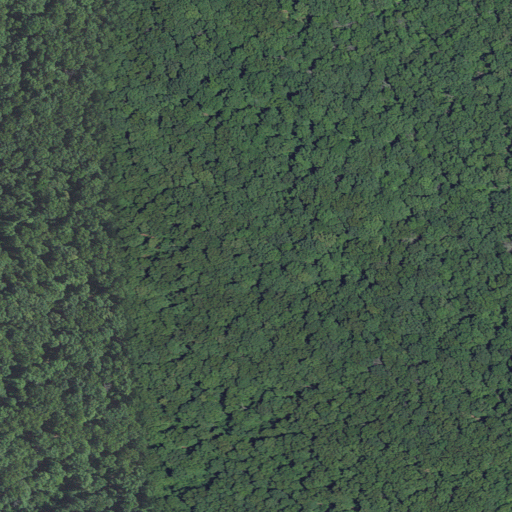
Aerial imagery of mountain in Missouri named Rickus Hill containing only deciduous forest